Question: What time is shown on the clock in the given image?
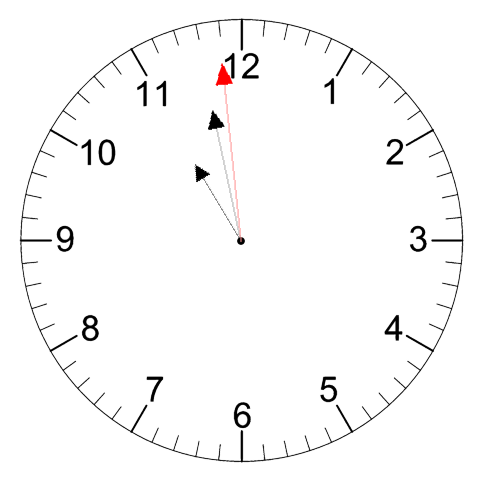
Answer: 10:57:59